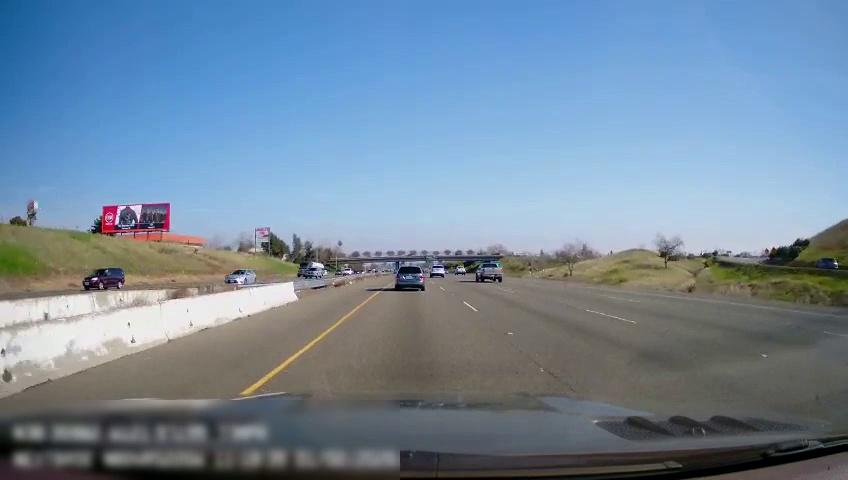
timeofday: Day
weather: Sunny
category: Drivable Space
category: Drivable Space
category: Drivable Space
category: Vehicles | Car
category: Vehicles | SUV
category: Vehicles | Car
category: Vehicles | SUV
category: Vehicles | Truck
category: Vehicles | SUV
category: Vehicles | SUV
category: Vehicles | Truck
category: Vehicles | SUV
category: Vehicles | Truck
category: Lanes | Current Lane
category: Lanes | Current Lane
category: Lanes | Alternate Lane
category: Lanes | Alternate Lane
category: Lanes | Alternate Lane